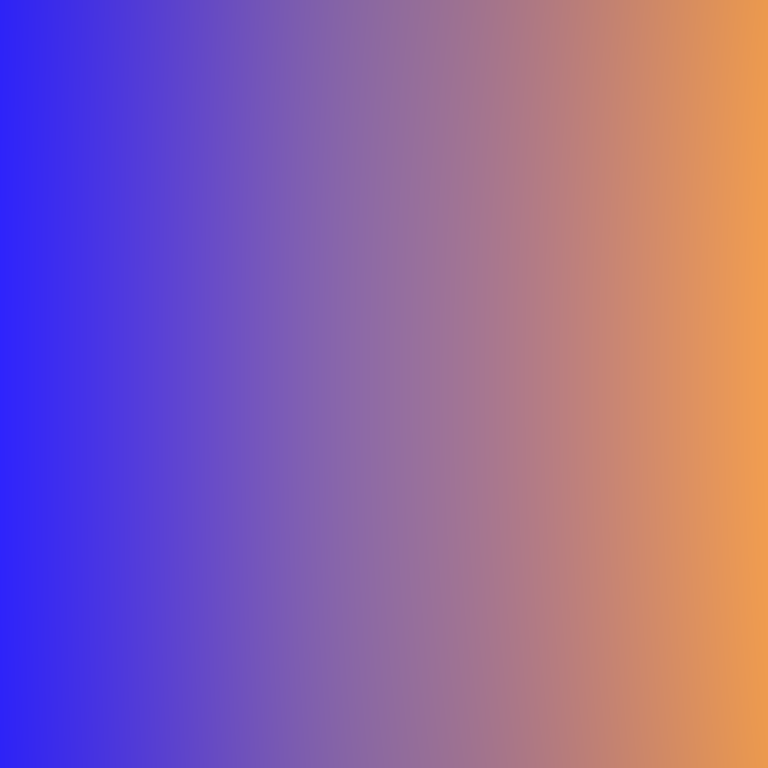
Abstract light effect, smooth gradient from deep blue to warm orange, calm atmosphere, soft glow, no room, no furniture, no objects.